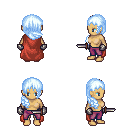
a pixel art fantasy rpg character, female body template, human, tanned skin, maroon cape, magenta pants, white cyan right-swept hairstyle, metal gloves, dagger, four views (front, back, left, right), 2x2 character sprite sheet, small pixel art, hard edges, no anti-aliasing